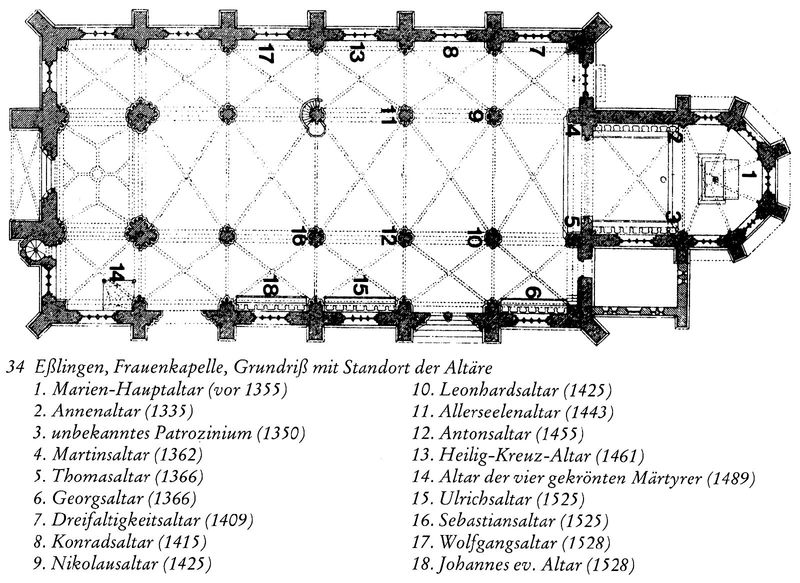
Titel: Frauenkapelle, Eßlingen
Standort: Eßlingen (EU - D)
Schlagwörter: zeichnung, gebäude, schloss, barock, kirche, gotik, schrift, romantik, treppe, zahlen, gewölbe, flur, räume, entwurf, altar, gotisch, romantisch, kapelle, nummern, maria, klassik, grundriss, altäre, sakristei, esslingen, frauenkapelle, frauenkapell, marien-hauptaltar, leonhardsatar, frauenkappelle